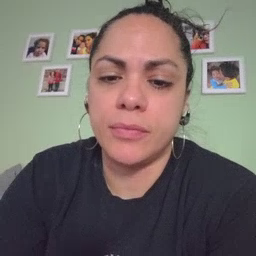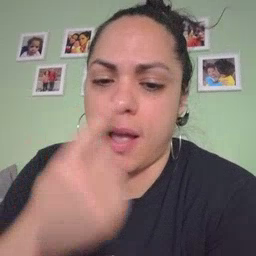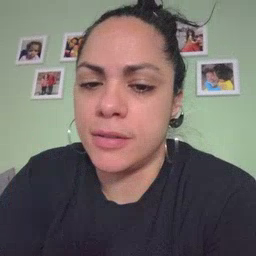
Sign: eye